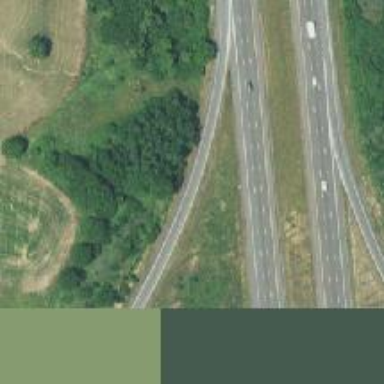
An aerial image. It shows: Motorway link.